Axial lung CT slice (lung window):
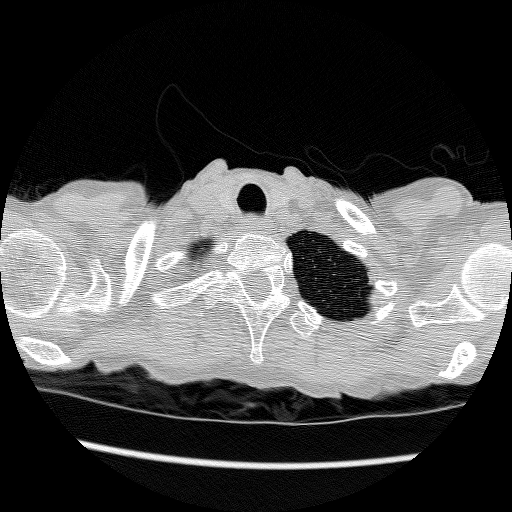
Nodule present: no